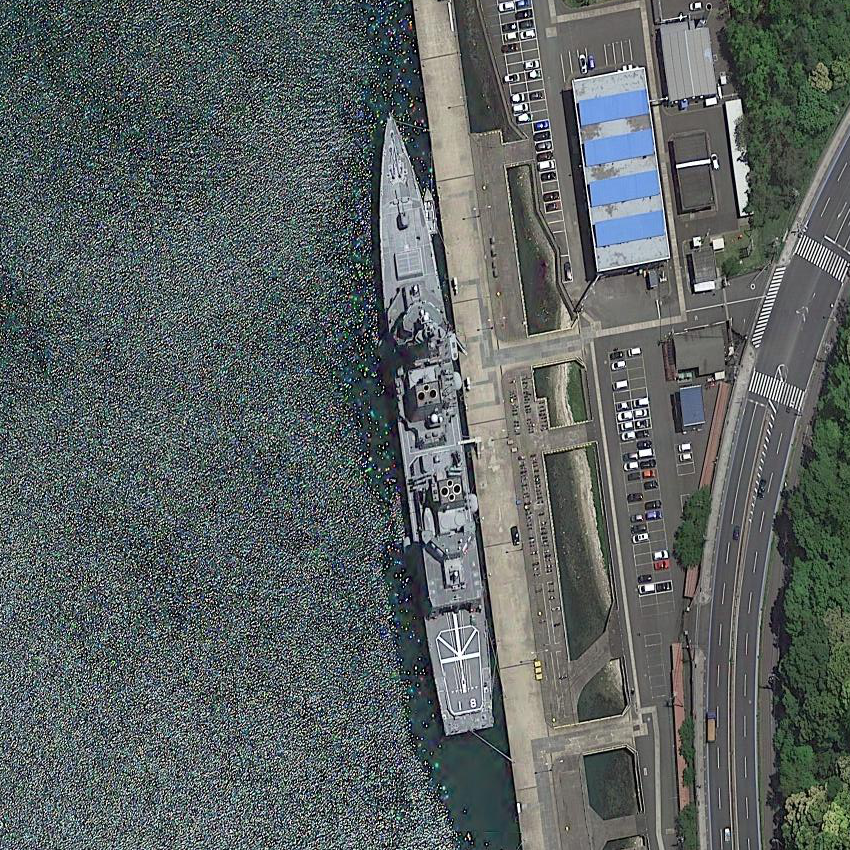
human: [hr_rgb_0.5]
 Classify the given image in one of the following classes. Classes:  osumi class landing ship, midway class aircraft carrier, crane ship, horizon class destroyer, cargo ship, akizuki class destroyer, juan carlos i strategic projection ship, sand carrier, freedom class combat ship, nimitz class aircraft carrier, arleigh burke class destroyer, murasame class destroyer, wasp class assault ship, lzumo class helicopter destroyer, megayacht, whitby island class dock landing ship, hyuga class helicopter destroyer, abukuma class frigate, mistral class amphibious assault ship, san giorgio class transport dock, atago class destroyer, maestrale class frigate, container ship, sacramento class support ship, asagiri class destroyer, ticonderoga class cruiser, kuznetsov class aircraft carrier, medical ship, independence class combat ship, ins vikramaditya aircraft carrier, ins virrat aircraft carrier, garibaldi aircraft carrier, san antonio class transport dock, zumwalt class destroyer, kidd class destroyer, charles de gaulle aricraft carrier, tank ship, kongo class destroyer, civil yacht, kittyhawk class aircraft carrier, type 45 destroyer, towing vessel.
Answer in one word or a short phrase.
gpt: Akizuki class destroyer